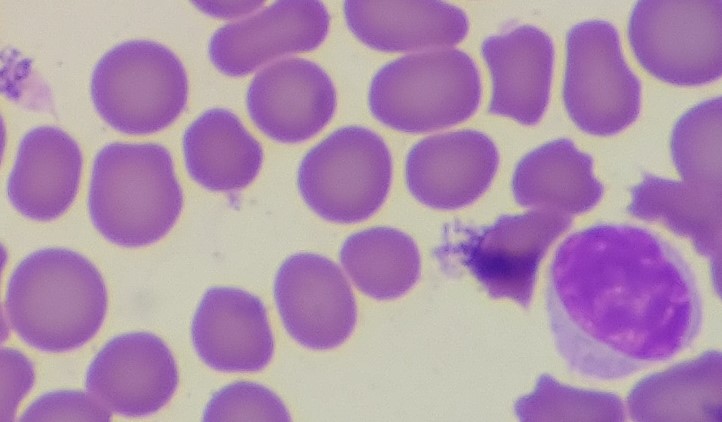
White blood cell type: Lymphocyte